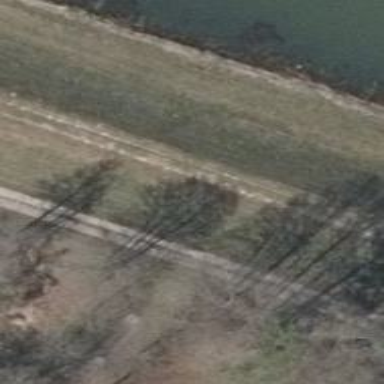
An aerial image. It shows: Embankment created as man-made structure.